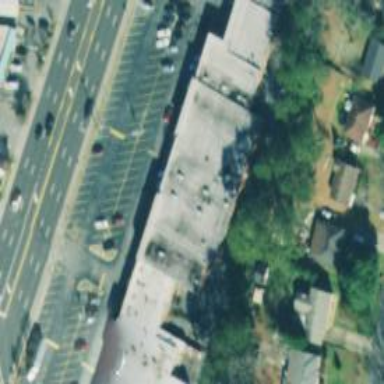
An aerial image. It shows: Retail building.